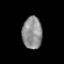
Tissue: prostate
Cell type: T cells
Senescence score: 0.3385
Nuclear area (px): 625
Mean DAPI intensity: 141.954